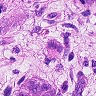
Metastatic tissue present: yes